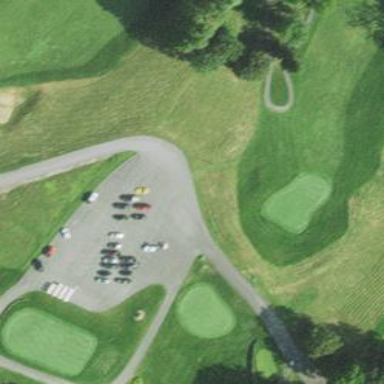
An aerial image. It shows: Path for both roads and golfers.